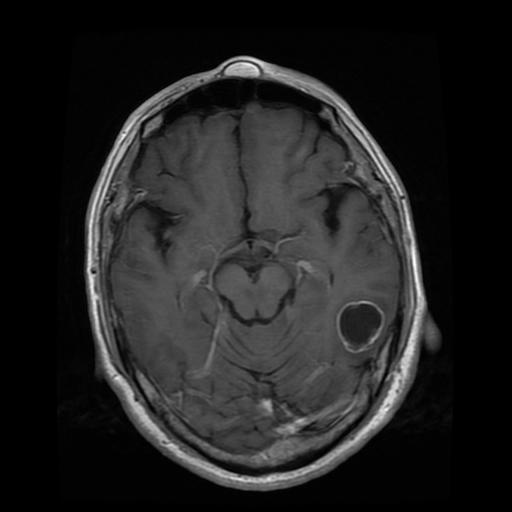
Label: glioma